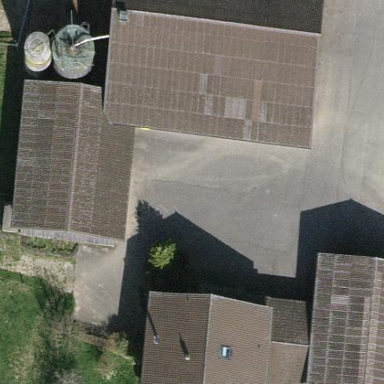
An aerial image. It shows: Farmyard area.